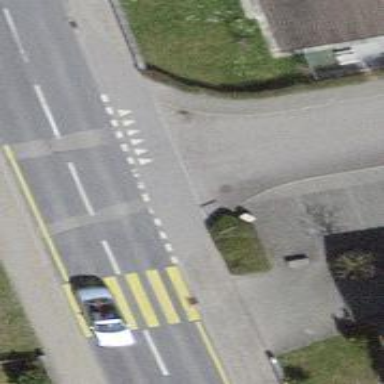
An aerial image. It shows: Road with "give way" sign.